Question: I am having a problem with the laravel5 resource controller. The POST method is working fine however the delete method is not. as you can see from postman i am passing the DELETE _method to the correct route

In the mean time i am using direct routes which are also working fine.
'''
Route::delete('customisemymeal', ['as'=>'customisemymeal', 'uses'=>'UserMealCustomController@destroy']);
Route::post('customisemymeal', ['as'=>'customisemymeal', 'uses'=>'UserMealCustomController@store']);
'''
I have disabled the CSRF token check until this is sorted out.
Can you please help explain why the same method is different for a resource controller compared to a 'route::delete'?
routes:list
'''
| DELETE | customisemymeal/{customisemymeal} | customisemymeal.destroy | App\Http\Controllers\UserMealCustomController@destroy |
| DELETE | customisemymeal | customisemymeal | App\Http\Controllers\UserMealCustomController@destroy |
'''
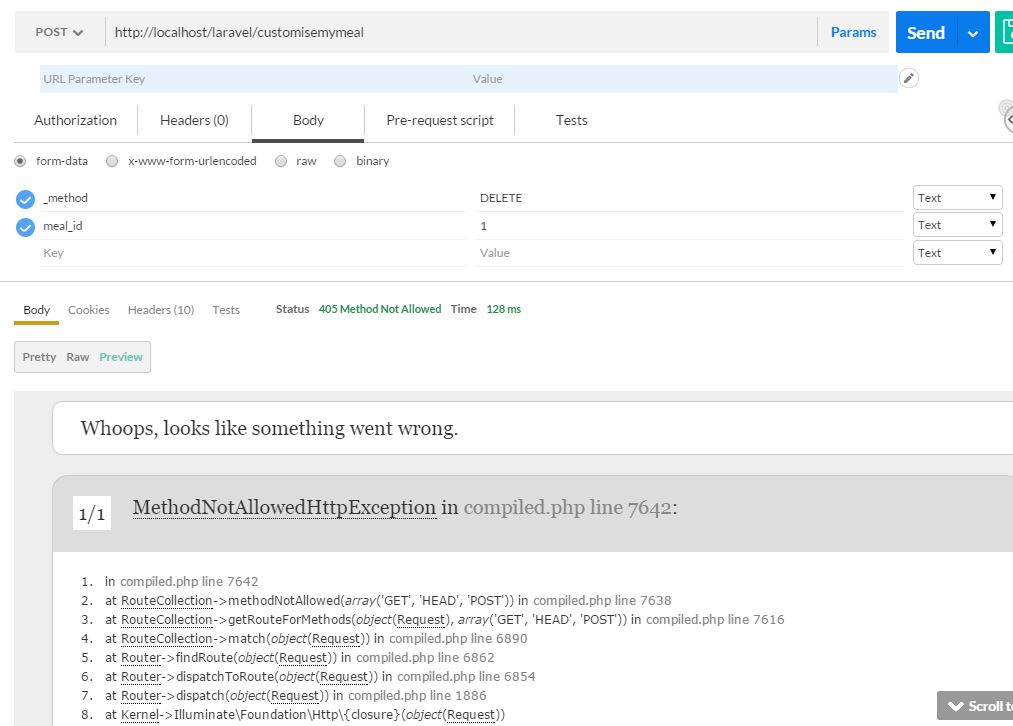
Answer: To use the route:
'''
Route::resource('customisemymeal', ['as'=>'customisemymeal', 'uses'=>'UserMealCustomController']);
'''
You must abide to a few rules. To delete something you need to use:
'''
domain.com/customisemymeal/resource_id
'''
From your screenshots you are trying to delete a resource, using a different URI.
'''
domain.com/customisemymeal
'''
That won't work.
Rules are:
'''
Index:
GET -> domain.com/resource
Show:
GET -> domain.com/resource/resource_id
create:
GET -> domain.com/resource/create
edit:
GET -> domain.com/resource/resource_id/edit
update:
PATCH / UPDATE -> domain.com/resource/resource_id
store:
POST -> domain.com/resource
delete:
DELETE -> domain.com/resource/resource_id
'''